Aerial crown-view tile of a tropical tree (Barro Colorado Island, Panama), acquired 20250124:
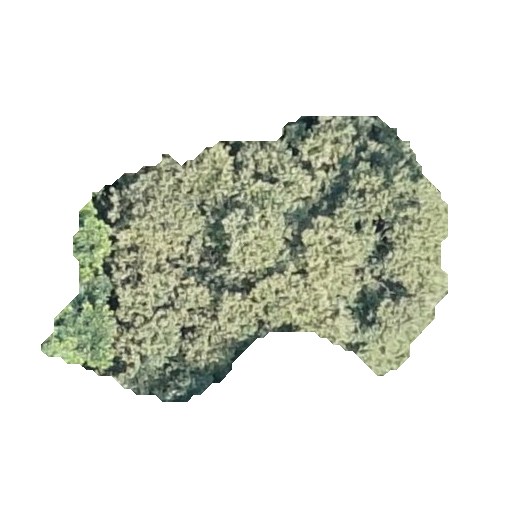
Species: Luehea seemannii
GBIF accepted scientific name: Luehea seemannii
Crown area: 117.193 m²